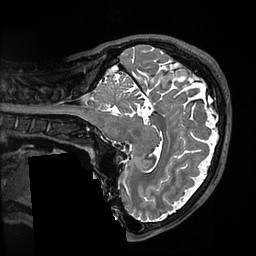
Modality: T2w
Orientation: sagittal
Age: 25
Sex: male
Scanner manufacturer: ge
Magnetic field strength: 3 T
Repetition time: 3.202 s
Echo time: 0.06609 s